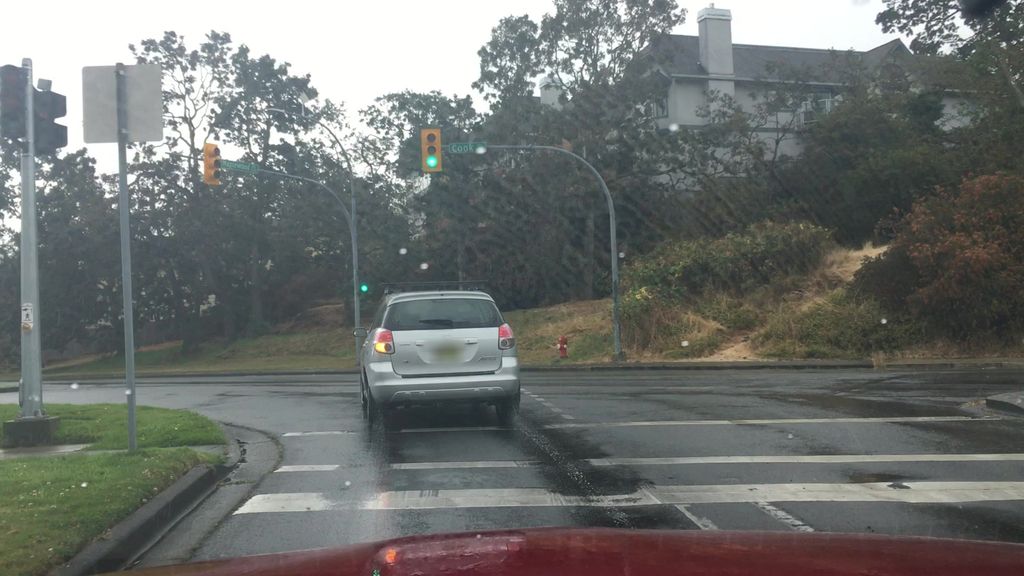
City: victoria